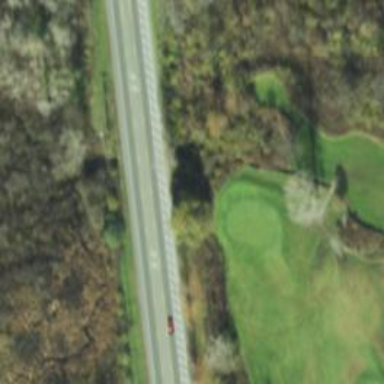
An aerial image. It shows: View of golf hole.